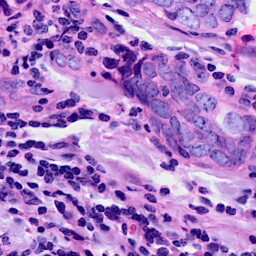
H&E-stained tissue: Breast